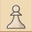
Piece: wP